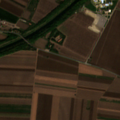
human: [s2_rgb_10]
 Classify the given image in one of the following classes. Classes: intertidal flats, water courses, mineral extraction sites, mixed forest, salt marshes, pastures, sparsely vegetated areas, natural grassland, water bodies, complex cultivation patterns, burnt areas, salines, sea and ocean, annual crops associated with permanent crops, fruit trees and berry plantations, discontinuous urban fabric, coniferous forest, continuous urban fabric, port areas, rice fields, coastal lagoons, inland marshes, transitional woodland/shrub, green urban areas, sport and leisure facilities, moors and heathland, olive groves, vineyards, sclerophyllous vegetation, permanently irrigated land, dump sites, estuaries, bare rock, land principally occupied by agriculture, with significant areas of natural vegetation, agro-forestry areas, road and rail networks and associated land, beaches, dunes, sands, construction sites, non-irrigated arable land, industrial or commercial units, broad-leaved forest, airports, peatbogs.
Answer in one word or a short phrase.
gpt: discontinuous urban fabric, non-irrigated arable land, water courses